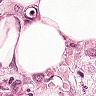
Metastatic tissue present: yes